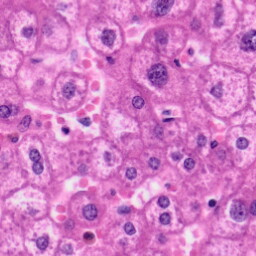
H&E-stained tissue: Liver